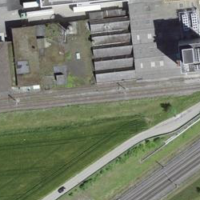
EUNIS habitat code: 54
Species observed at this site:
Silene nutans